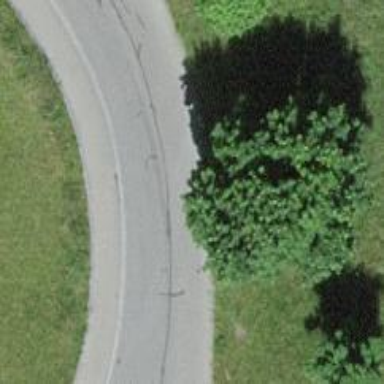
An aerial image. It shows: Tertiary road with asphalt surface.